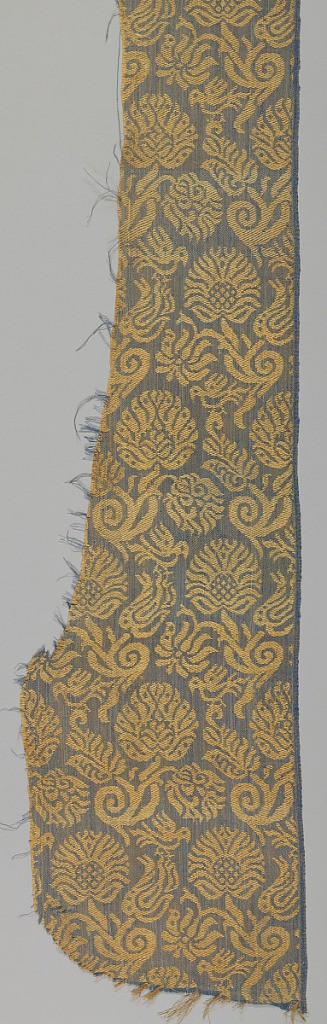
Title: Fragment
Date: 17th century
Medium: silk Technique: damasse (5-harness satin plus 1\4 twill)
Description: Chasuble piece with medium-scale, close set diagonal repeat of stylized floral sprays. Alternate rows have small birds perched on flowers. One selvage continuous with field and ends in a bunch of warps.